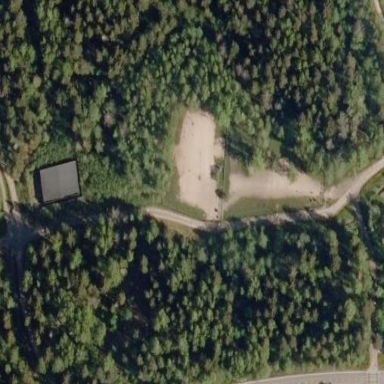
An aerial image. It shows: Fenced dog park area for leisure land.